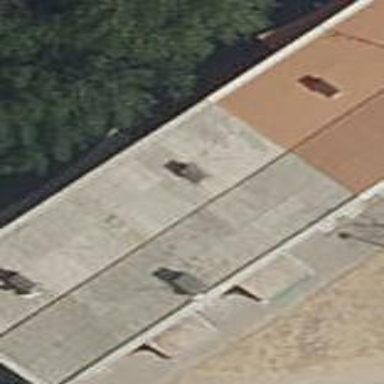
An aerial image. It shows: Hipped roof on apartment building.